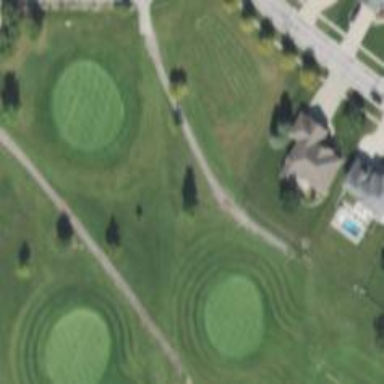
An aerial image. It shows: Pathway for golfing.